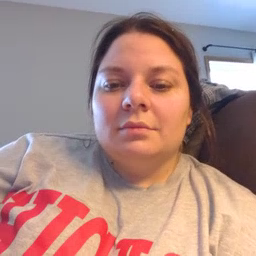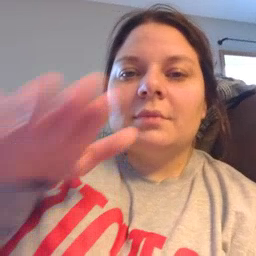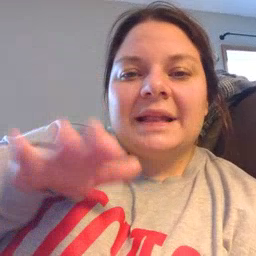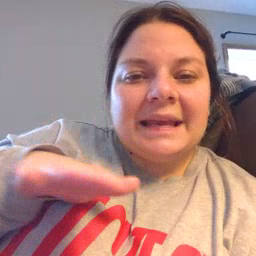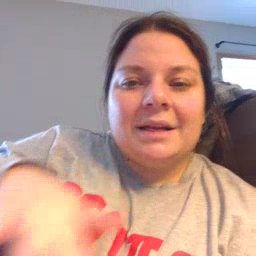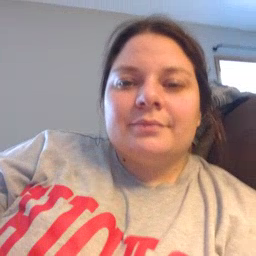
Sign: clean